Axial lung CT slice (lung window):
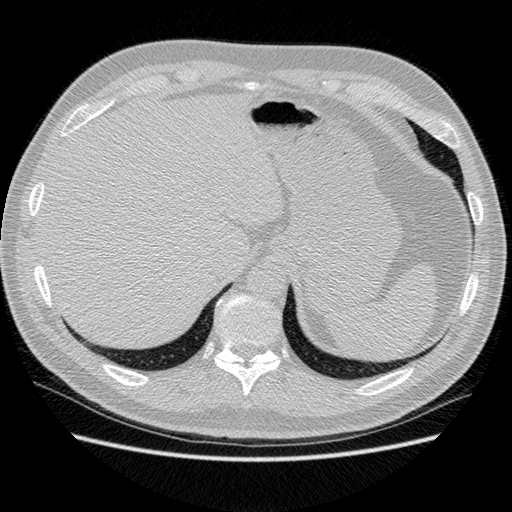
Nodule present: no